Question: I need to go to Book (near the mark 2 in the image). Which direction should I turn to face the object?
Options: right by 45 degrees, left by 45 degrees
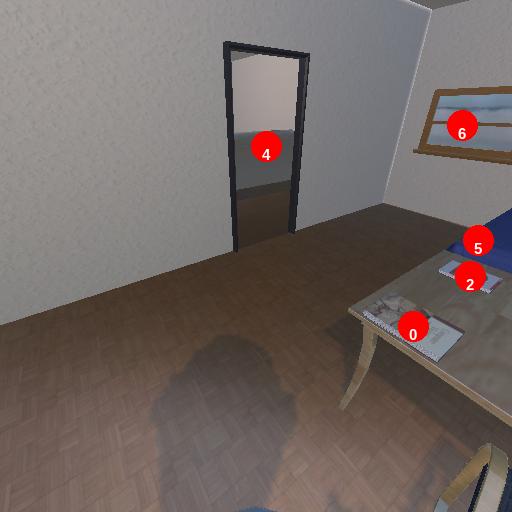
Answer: right by 45 degrees